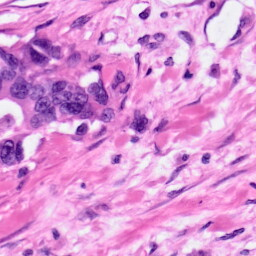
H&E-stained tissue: Pancreatic